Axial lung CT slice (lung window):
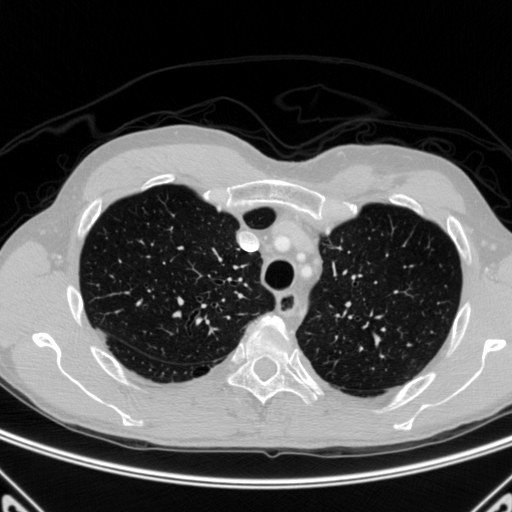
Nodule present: no